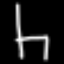
Label: chair